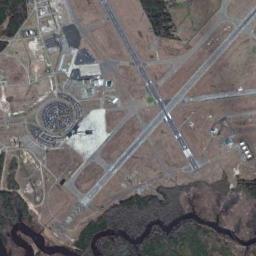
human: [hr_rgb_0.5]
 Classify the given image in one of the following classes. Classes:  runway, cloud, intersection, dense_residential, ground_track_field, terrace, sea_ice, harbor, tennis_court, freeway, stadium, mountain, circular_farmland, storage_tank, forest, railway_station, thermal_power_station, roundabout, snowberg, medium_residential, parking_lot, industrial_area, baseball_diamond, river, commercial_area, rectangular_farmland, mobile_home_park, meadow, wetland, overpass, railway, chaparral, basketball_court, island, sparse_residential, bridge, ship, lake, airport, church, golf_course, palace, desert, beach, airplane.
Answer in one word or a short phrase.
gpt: airport